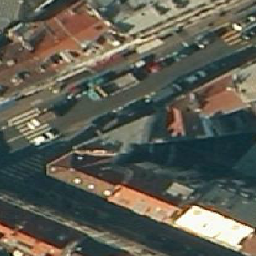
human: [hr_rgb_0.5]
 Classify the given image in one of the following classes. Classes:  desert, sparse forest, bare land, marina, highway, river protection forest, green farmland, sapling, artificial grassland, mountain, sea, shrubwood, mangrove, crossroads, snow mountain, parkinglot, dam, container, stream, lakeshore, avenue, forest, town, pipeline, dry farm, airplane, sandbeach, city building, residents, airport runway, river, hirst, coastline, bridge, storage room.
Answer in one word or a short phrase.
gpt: city building